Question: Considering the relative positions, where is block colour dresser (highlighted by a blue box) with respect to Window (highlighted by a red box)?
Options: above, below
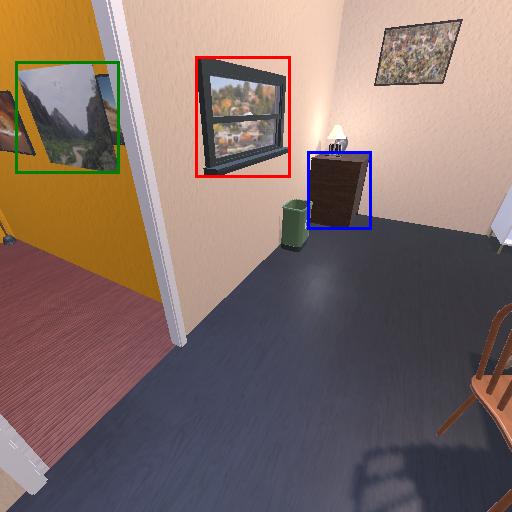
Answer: above